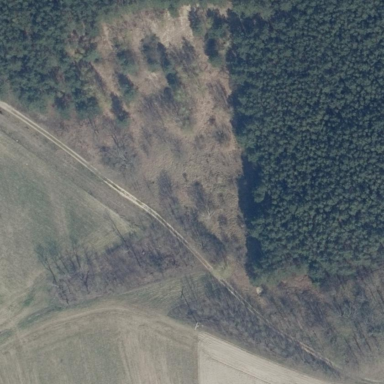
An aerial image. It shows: Broadleaved woodland area.